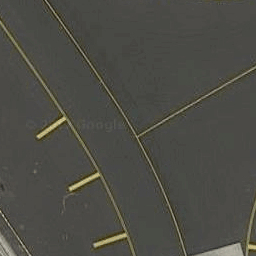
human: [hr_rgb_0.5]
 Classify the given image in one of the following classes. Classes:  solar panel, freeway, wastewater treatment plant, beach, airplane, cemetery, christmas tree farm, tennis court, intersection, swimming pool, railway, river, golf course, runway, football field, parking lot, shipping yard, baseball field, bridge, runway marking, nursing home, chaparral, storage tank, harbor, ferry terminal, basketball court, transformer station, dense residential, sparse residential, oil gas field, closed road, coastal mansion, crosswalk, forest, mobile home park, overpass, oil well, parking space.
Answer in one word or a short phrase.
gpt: runway marking